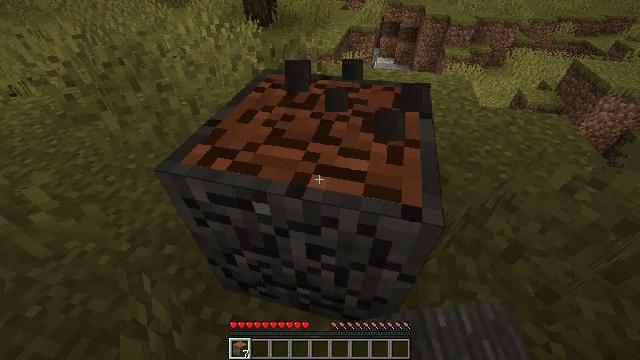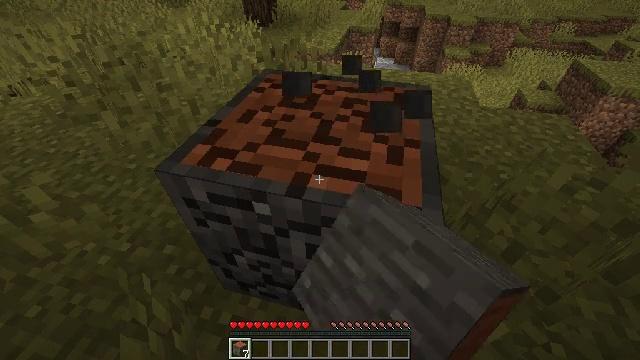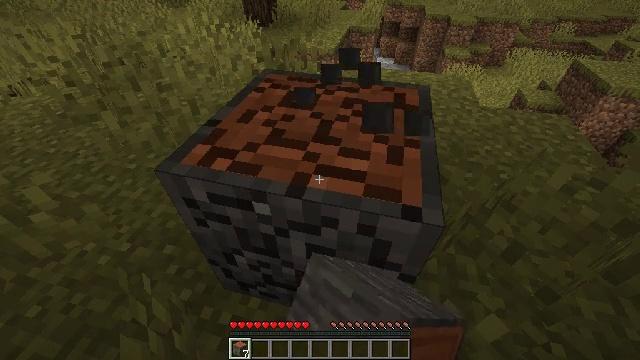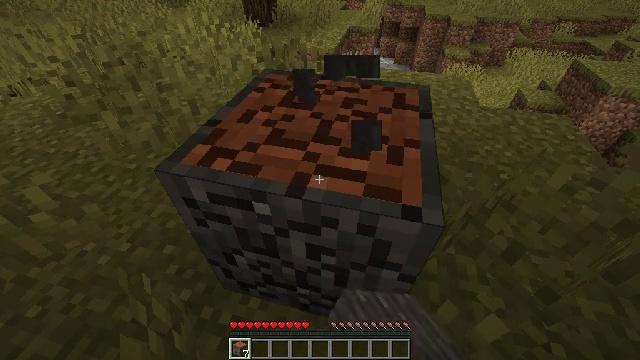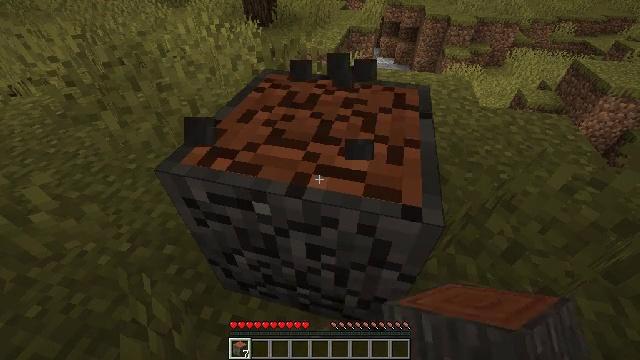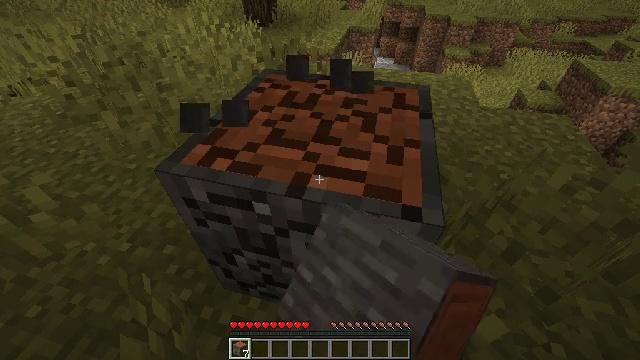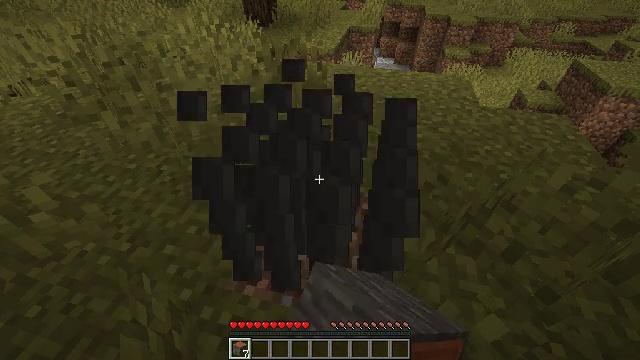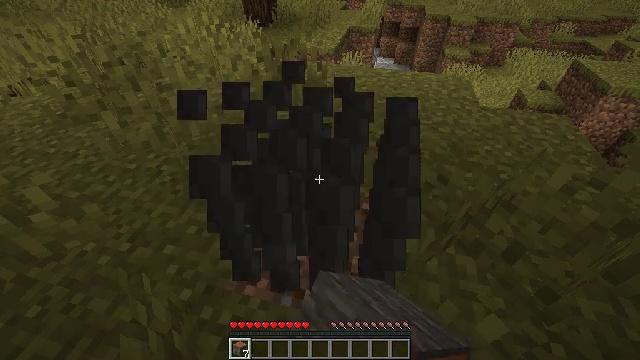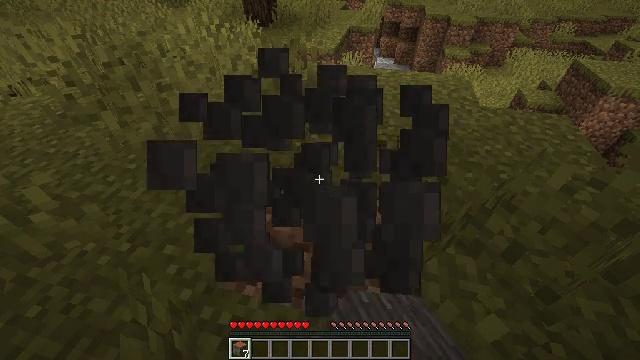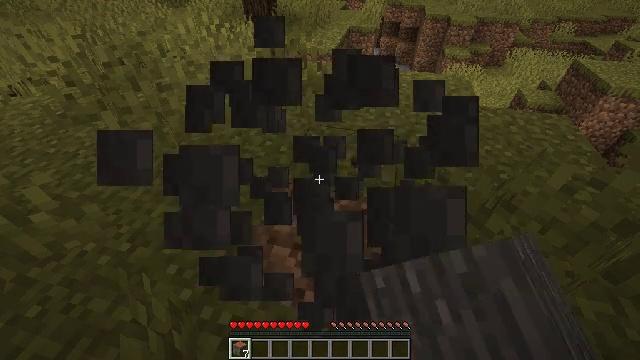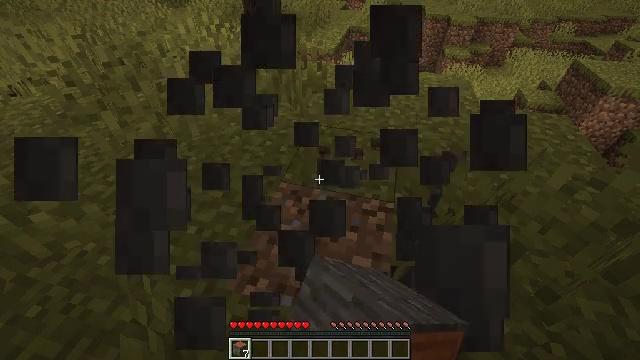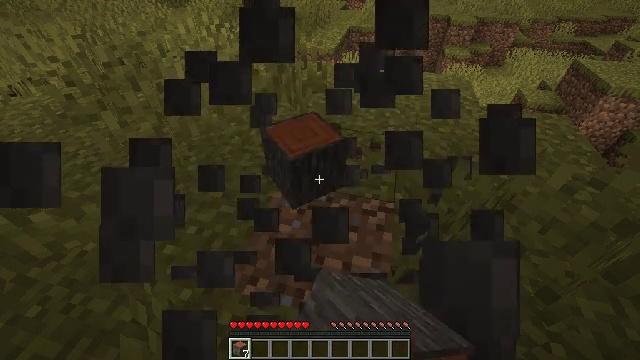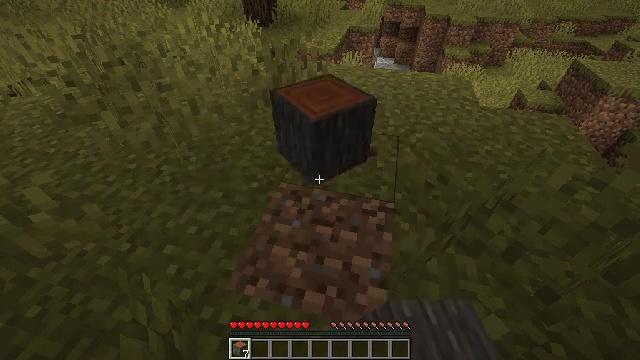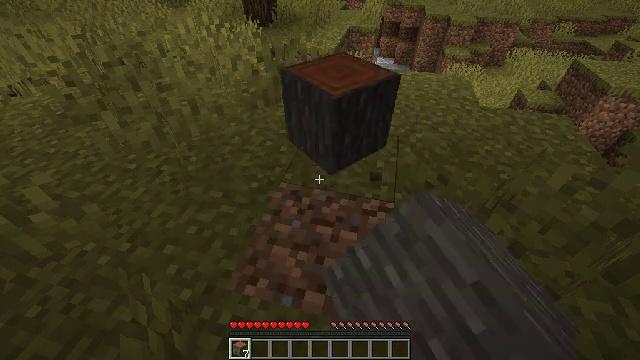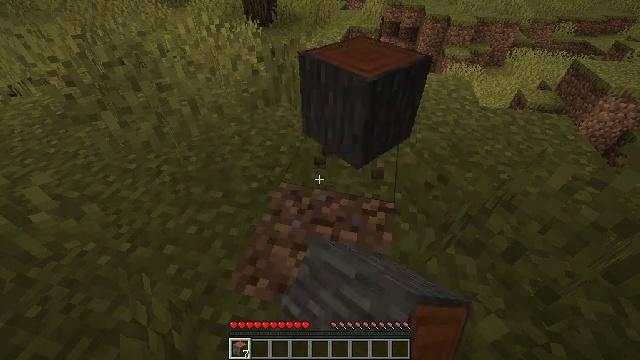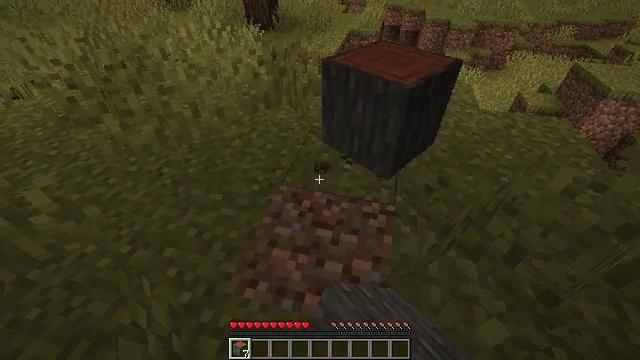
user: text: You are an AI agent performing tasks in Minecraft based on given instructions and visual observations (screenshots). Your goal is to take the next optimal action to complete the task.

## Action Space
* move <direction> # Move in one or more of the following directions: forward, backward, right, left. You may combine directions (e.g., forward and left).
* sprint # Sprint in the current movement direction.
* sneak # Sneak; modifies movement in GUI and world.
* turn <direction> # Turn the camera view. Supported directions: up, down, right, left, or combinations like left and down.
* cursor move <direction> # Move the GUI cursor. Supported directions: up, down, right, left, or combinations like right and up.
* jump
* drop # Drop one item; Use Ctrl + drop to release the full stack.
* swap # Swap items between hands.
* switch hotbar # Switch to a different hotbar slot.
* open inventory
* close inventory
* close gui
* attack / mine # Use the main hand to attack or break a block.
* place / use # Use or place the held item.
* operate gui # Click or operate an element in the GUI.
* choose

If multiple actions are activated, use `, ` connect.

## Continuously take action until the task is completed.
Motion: motion action
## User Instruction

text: Harvest the acacia log from the forest.
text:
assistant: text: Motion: attack / mine
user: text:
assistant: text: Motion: attack / mine
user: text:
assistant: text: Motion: attack / mine
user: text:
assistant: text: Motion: attack / mine
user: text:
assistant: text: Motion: attack / mine
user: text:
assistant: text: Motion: attack / mine
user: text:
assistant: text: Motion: attack / mine
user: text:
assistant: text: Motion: attack / mine
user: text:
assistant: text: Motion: attack / mine
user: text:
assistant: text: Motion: attack / mine
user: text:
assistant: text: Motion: attack / mine
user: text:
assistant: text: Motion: attack / mine
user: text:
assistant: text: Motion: attack / mine
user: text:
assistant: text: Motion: attack / mine
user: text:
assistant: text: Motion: attack / mine
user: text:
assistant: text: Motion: move forward, turn up
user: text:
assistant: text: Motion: move forward, turn left and up
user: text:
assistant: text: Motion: move forward, turn left and up
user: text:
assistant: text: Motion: turn left and up
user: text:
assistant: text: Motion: turn left and up
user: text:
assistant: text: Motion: turn left and up
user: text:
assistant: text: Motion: turn up
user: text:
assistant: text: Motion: turn up
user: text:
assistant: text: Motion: no_op
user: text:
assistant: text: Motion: no_op
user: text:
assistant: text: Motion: no_op
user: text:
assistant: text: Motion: no_op
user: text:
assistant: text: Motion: no_op
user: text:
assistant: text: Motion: no_op
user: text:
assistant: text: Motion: no_op